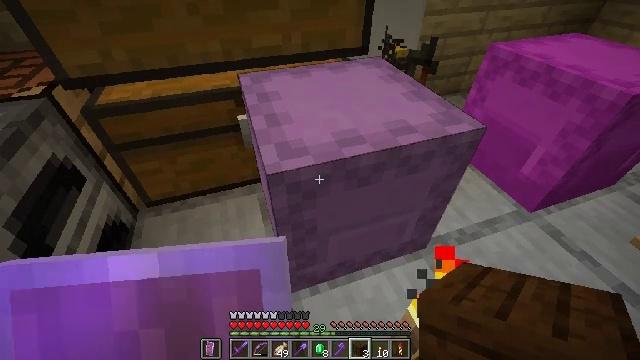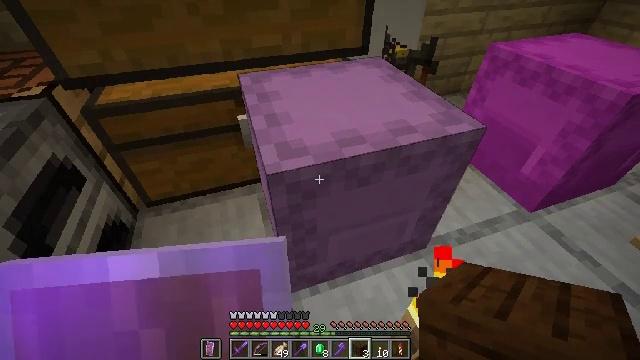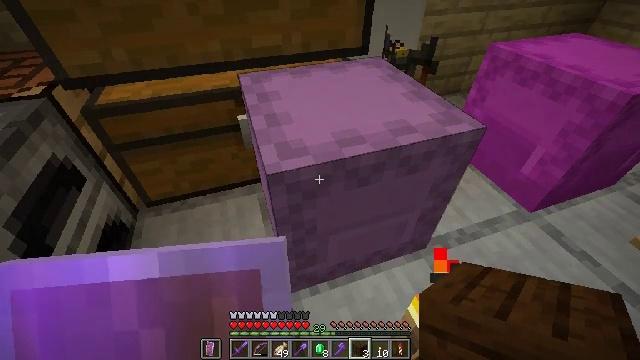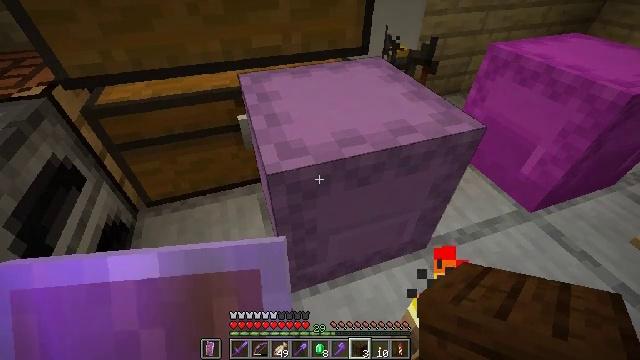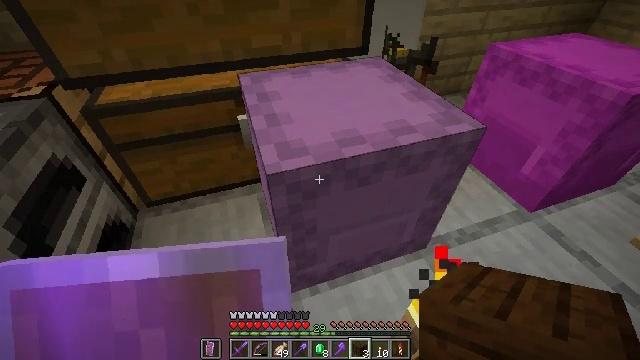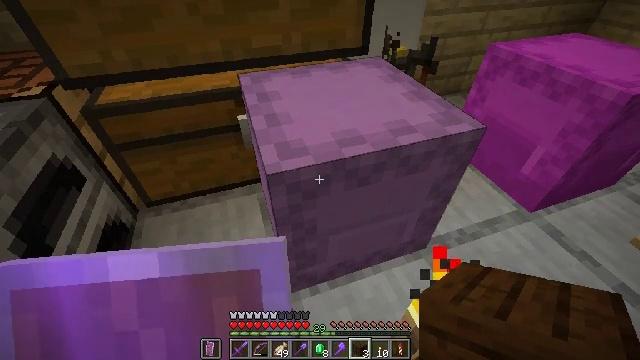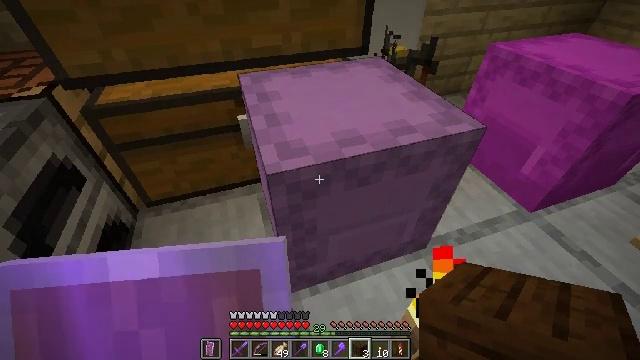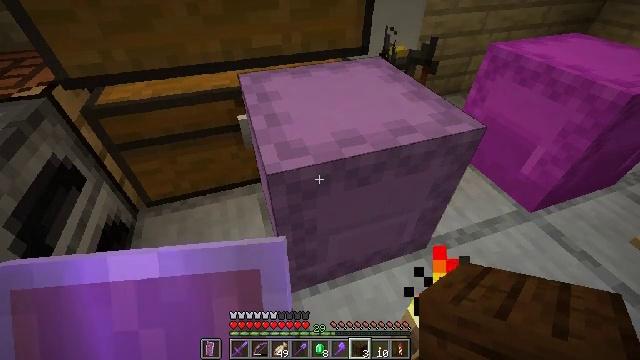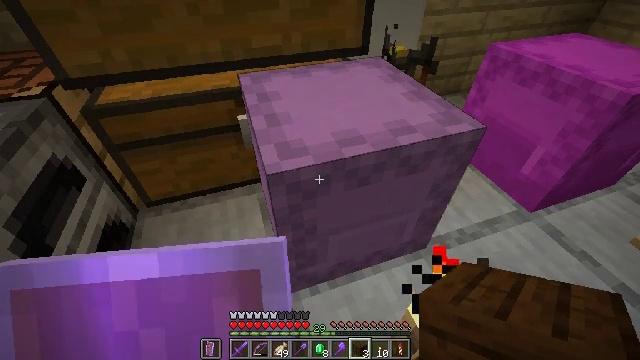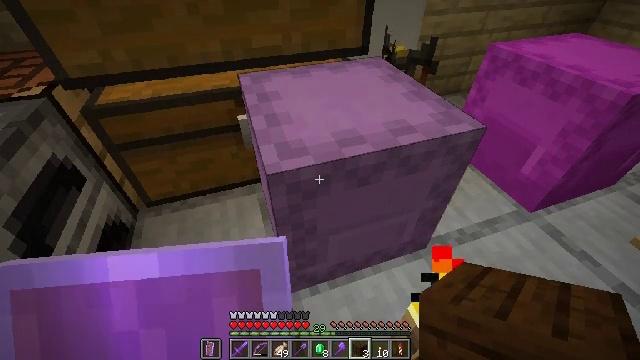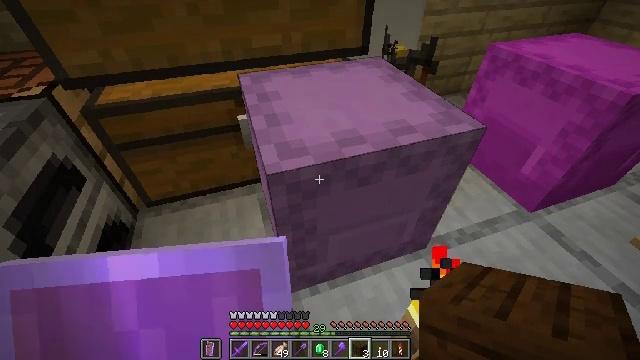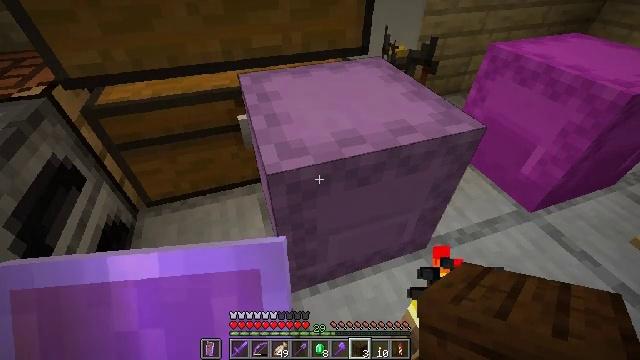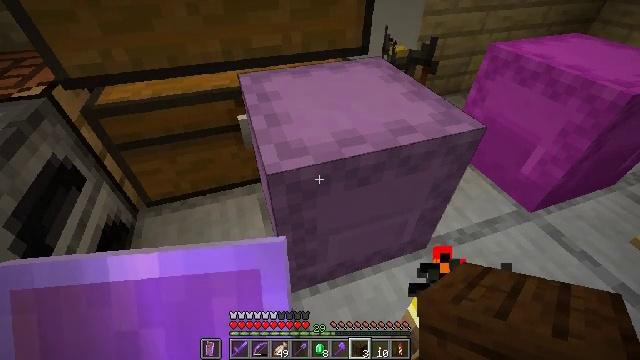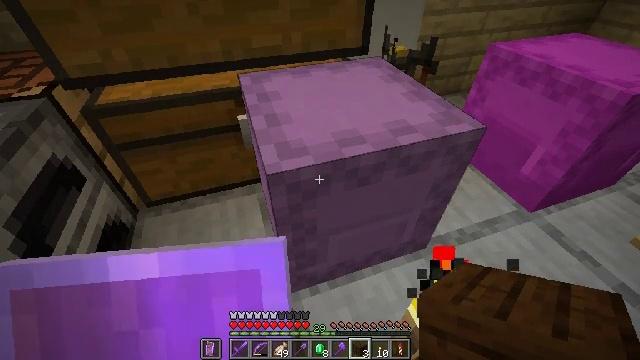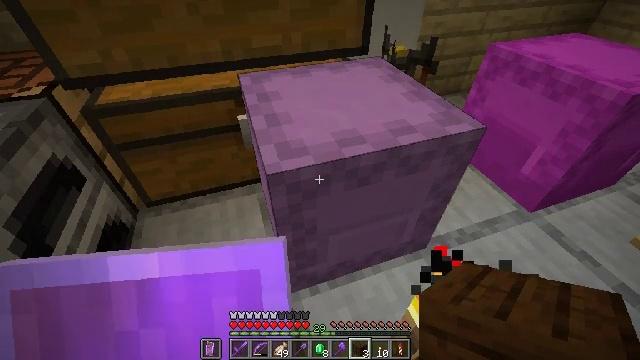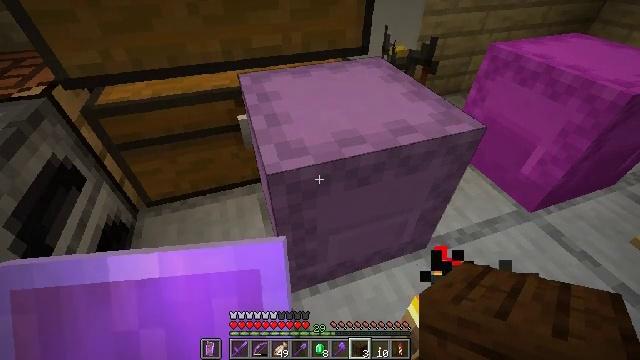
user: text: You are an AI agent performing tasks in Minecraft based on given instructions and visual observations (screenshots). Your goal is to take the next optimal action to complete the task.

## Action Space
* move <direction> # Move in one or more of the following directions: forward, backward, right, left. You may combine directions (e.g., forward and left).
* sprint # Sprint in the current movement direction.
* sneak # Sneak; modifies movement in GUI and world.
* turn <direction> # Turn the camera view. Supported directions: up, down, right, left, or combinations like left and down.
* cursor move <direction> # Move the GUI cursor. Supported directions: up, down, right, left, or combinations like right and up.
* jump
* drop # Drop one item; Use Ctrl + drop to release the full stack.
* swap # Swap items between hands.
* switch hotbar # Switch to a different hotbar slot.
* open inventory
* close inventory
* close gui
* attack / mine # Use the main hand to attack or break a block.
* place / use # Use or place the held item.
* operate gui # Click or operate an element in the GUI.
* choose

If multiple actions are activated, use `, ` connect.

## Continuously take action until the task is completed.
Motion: motion action
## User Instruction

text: Attack the shulker box to pick it up.
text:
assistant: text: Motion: no_op
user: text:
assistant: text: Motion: no_op
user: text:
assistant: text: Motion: no_op
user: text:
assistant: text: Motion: no_op
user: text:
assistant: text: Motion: no_op
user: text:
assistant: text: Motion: no_op
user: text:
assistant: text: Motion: no_op
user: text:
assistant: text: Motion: no_op
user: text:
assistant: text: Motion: no_op
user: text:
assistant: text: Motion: no_op
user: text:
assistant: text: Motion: no_op
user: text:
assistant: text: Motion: no_op
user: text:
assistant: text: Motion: no_op
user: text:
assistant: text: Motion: no_op
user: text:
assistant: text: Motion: no_op
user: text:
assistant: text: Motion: no_op
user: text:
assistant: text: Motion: no_op
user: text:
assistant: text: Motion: no_op
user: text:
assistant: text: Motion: no_op
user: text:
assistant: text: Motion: no_op
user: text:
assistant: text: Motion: no_op
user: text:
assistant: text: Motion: no_op
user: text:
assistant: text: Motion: no_op
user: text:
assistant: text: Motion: no_op
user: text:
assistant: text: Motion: no_op
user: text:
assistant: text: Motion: no_op
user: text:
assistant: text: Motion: no_op
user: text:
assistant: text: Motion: no_op
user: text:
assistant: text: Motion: use / place
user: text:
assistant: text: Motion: turn left and down, use / place